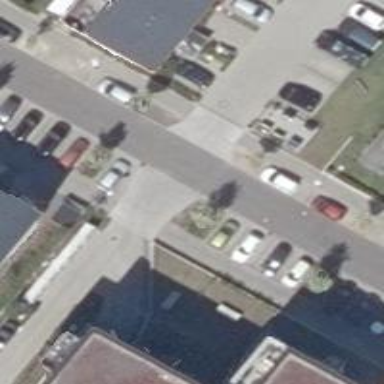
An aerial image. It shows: Residential road with asphalt surface. Both sides have sidewalks.